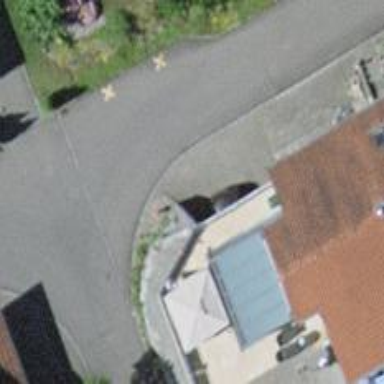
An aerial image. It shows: Sidewalk along the footway.